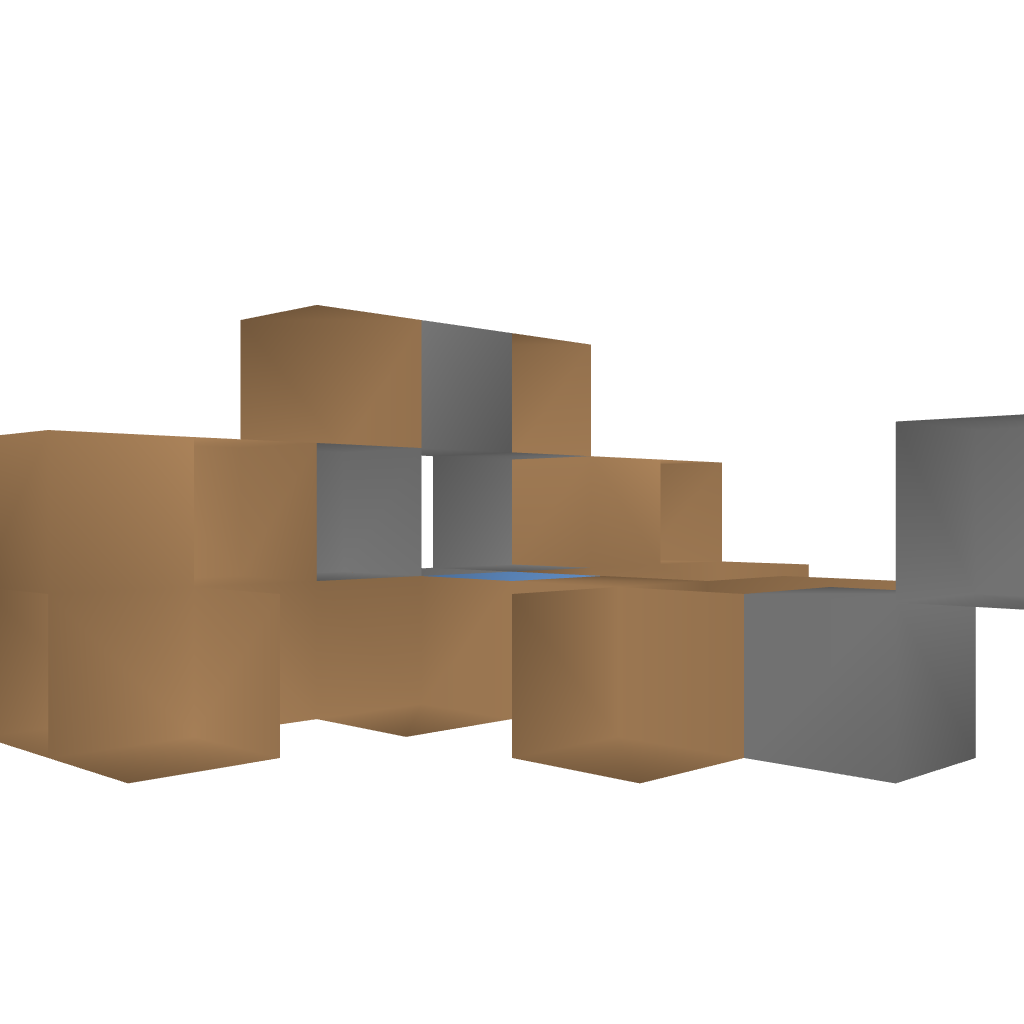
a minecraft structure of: Food Machine bad low quality